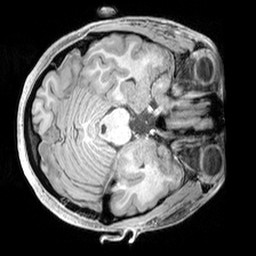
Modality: T1w
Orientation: axial
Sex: female
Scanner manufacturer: siemens
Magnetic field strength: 3 T
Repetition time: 2.3 s
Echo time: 0.00226 s